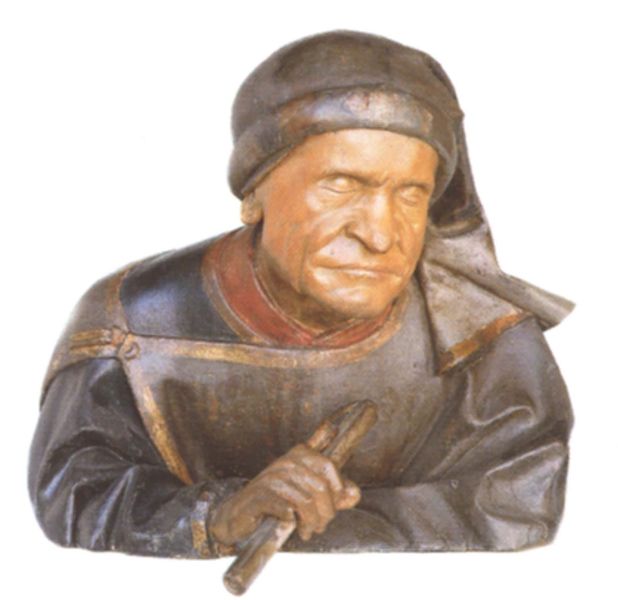
Titel: Männliche Büste mit aufgestützten Armen vom Hochaltar
Künstler: Nikolaus von Hagenau
Standort: Straßburg, Münster (EU - F)
Schlagwörter: blau, hand, kopf, mann, umhang, gelb, ocker, braun, finger, holz, hut, hüte, kopfbedeckungen, nase, rot, haube, alt, mütze, mützen, augen, falten, kragen, porträt, knopf, skulptur, ton, kopfbedeckung, schürze, schlafen, man, arbeiter, kopftuch, ernst, faltig, steinmetz, oberkörper, foto, augen zu, künstler, kittel, geschlossene augen, schnitzerei, handwerker, werkzeug, holzfigur, geschnitzt, schnitzer, bildhauer